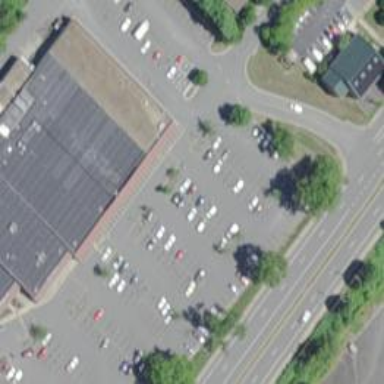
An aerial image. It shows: Parking space.